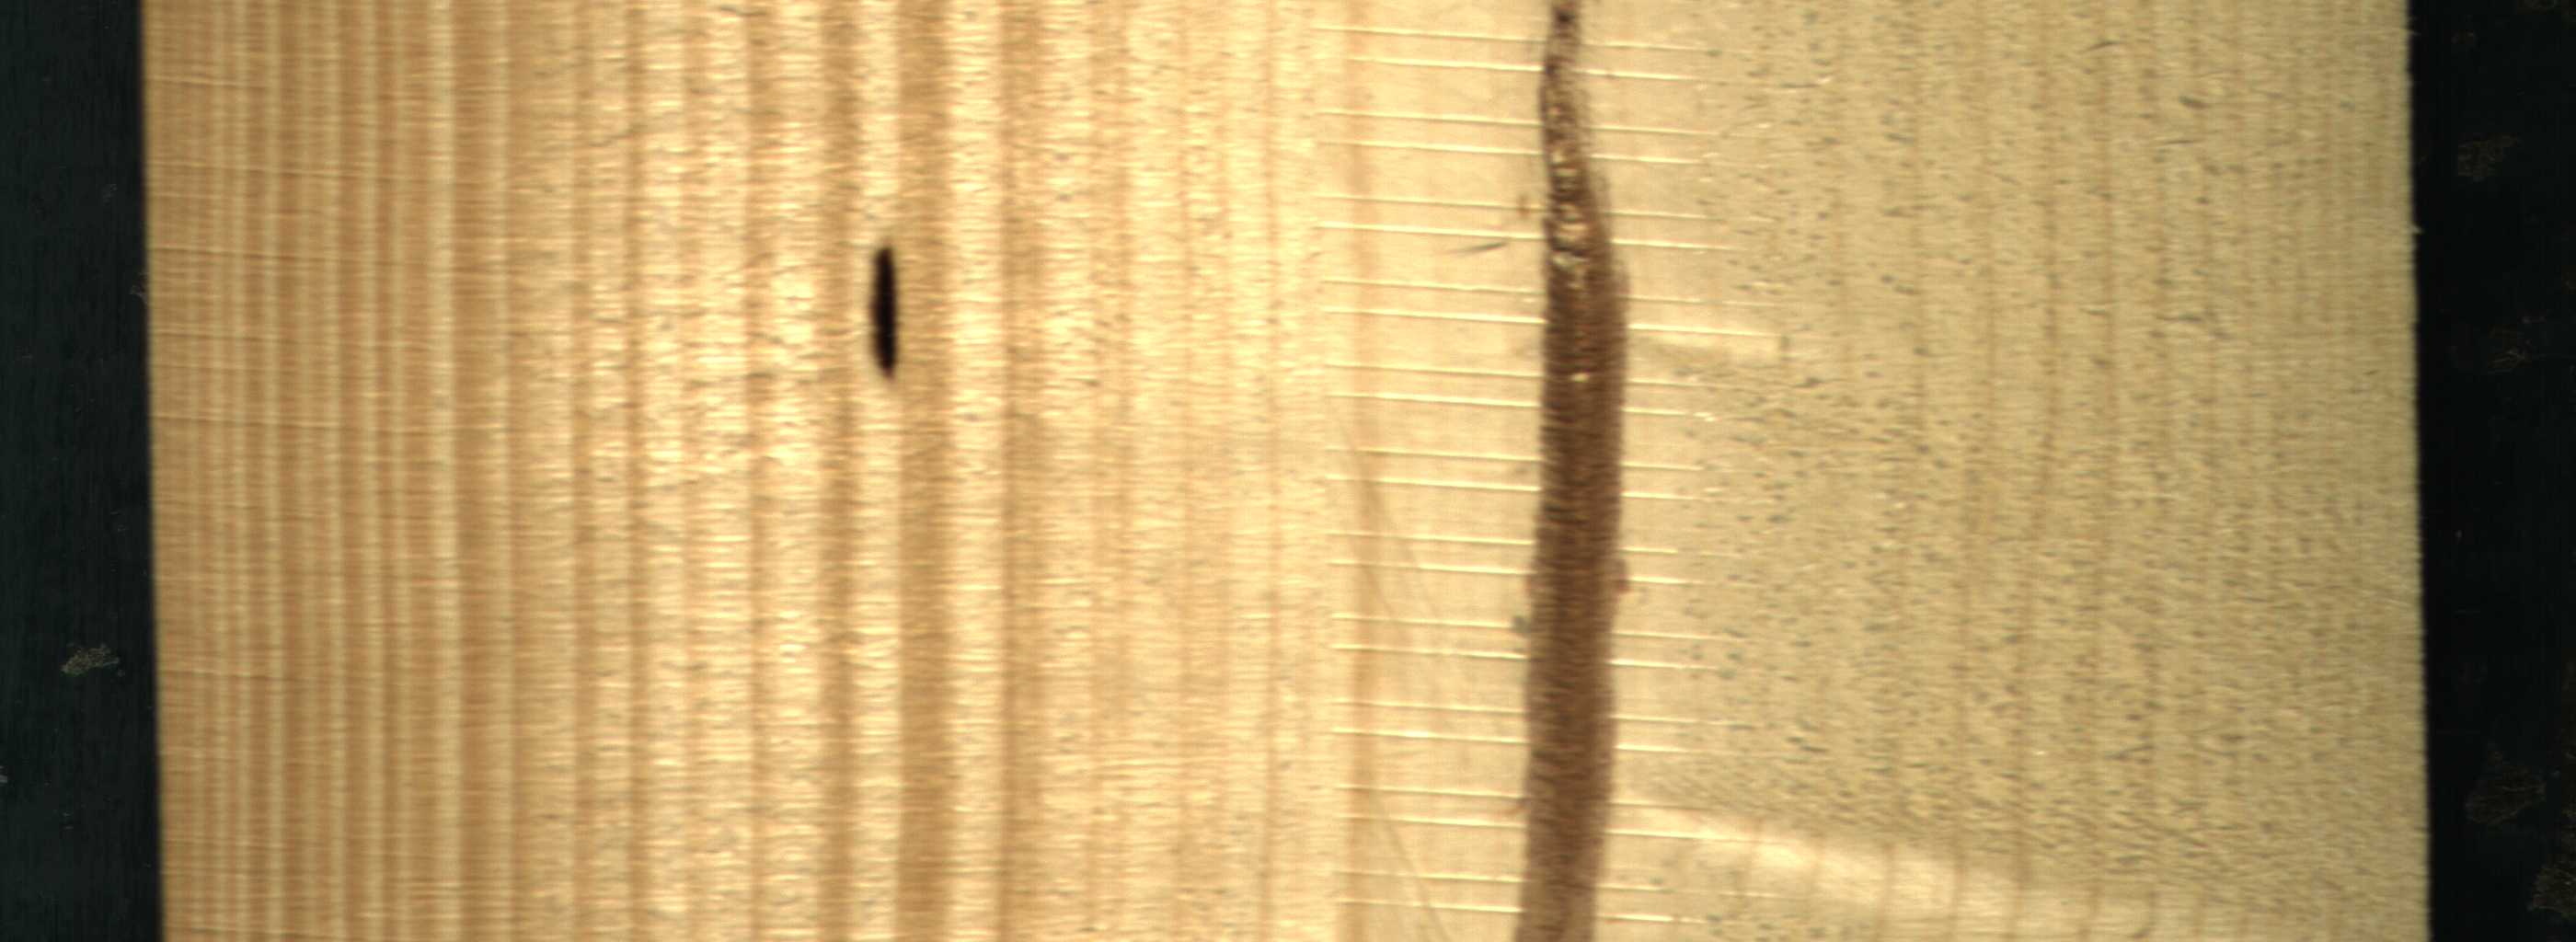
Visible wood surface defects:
Marrow
resin